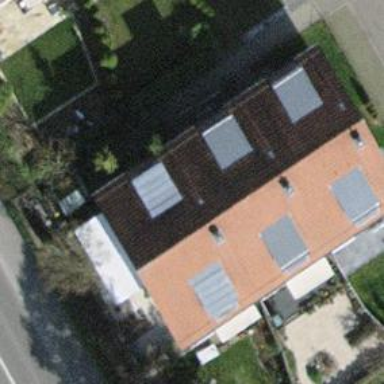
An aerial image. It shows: Simple house.